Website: macys
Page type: billing-address
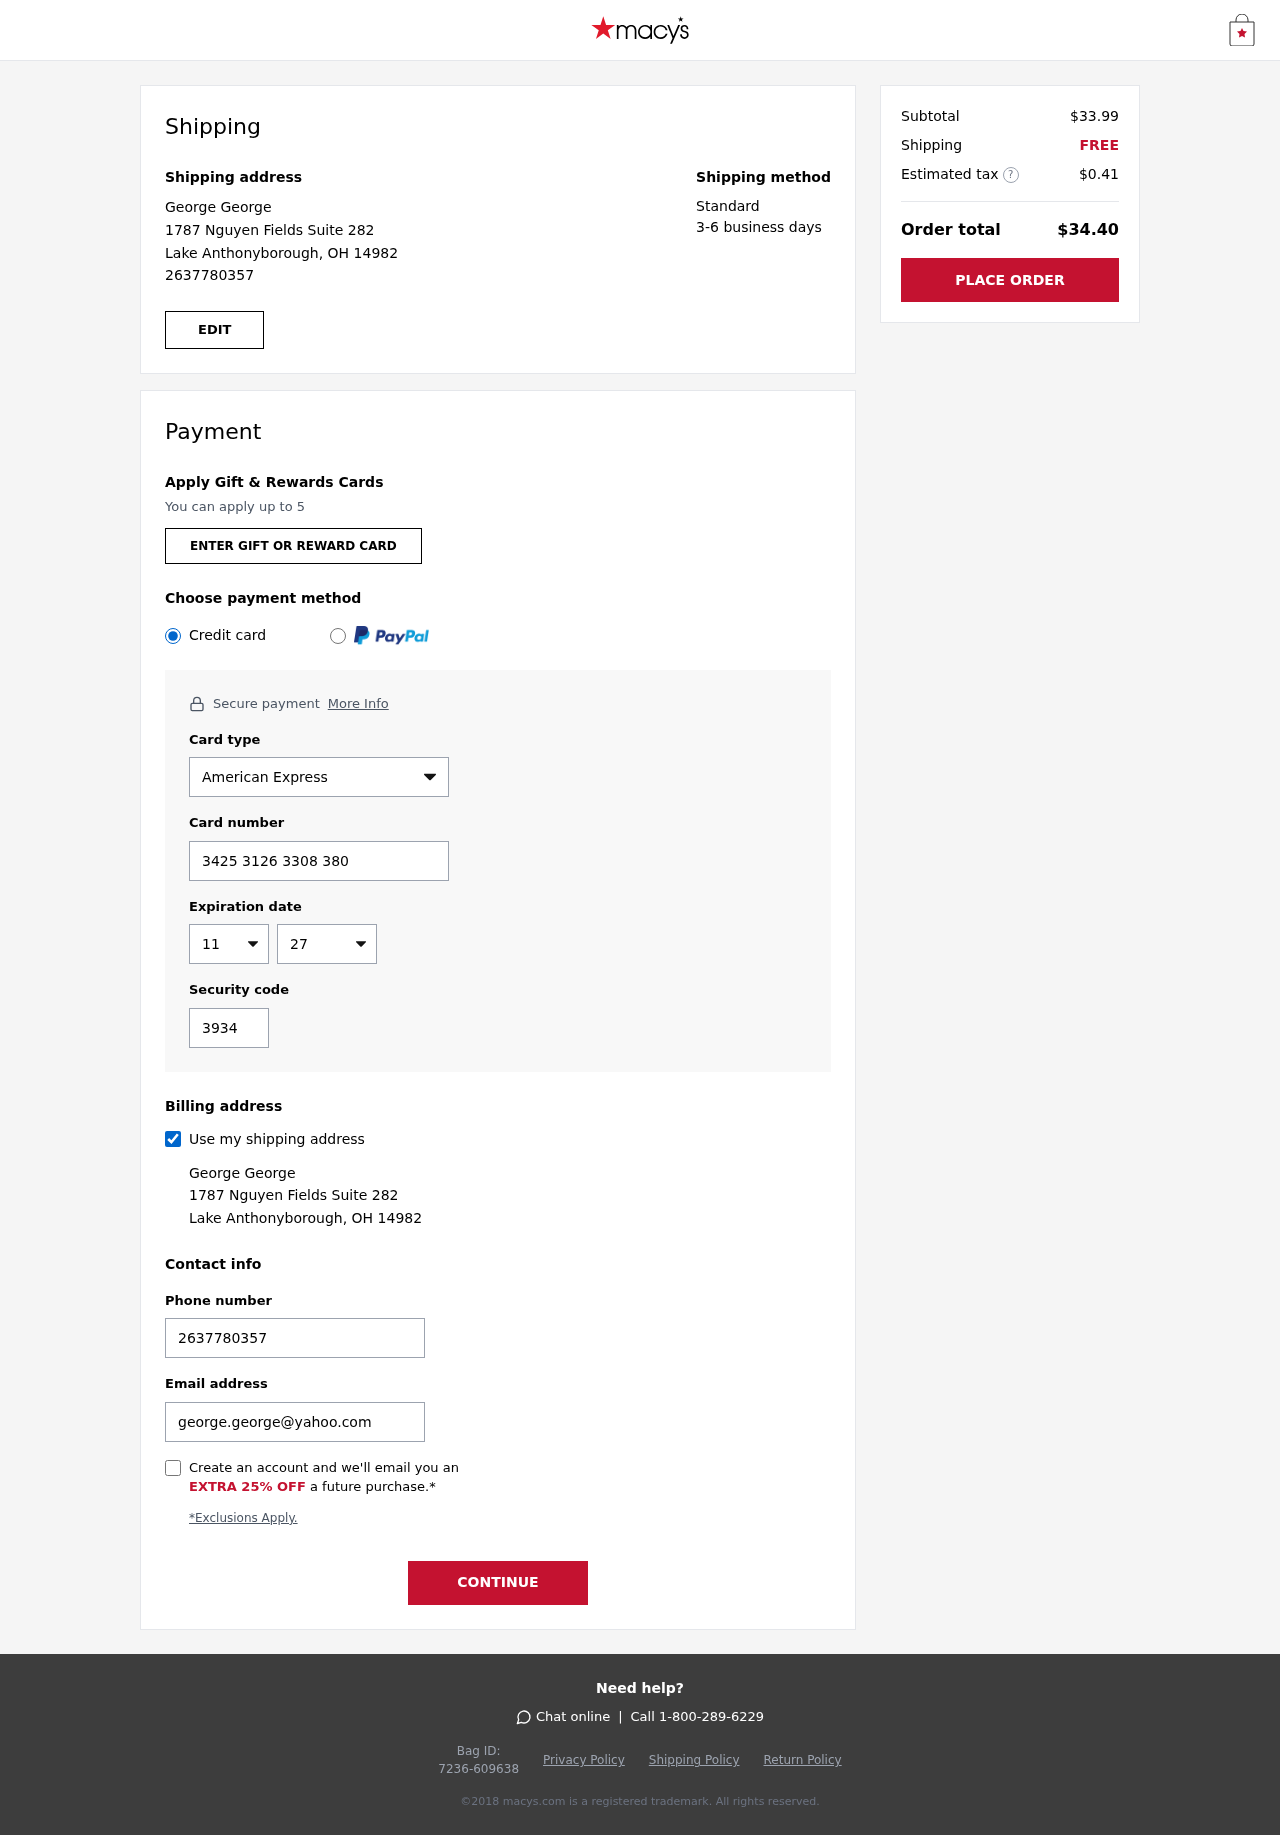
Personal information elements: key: PII_CARD_CVV
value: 3934
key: PII_CARD_EXPIRY_MONTH
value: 11
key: PII_CARD_EXPIRY_YEAR
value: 27
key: PII_CARD_NUMBER
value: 3425 3126 3308 380
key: PII_CARD_TYPE
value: American Express
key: PII_EMAIL
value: george.george@yahoo.com
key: PII_FULLNAME
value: George George
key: PII_PHONE
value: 2637780357
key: PII_STREET
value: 1787 Nguyen Fields Suite 282
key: PII_CITY_STATE_ZIP
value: Lake Anthonyborough, OH 14982
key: PII_FIRSTNAME
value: George
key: PII_LASTNAME
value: George
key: PII_FULLNAME2
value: George George
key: PII_FULLNAME3
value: George George
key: PII_FIRSTNAME2
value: George
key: PII_FIRSTNAME3
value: George
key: PII_LASTNAME2
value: George
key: PII_LASTNAME3
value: George
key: PII_FIRSTNAME_DERIVED
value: George
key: PII_LASTNAME_DERIVED
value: George
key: PII_FULLNAME_DERIVED
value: George George
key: PII_NAME_FULL_DERIVED
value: George George
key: PII_PHONE2
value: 2637780357
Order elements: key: ORDER_SUBTOTAL
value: $33.99
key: ORDER_SHIPPING_COST
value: FREE
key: ORDER_TAX
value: $0.41
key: ORDER_TOTAL
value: $34.40